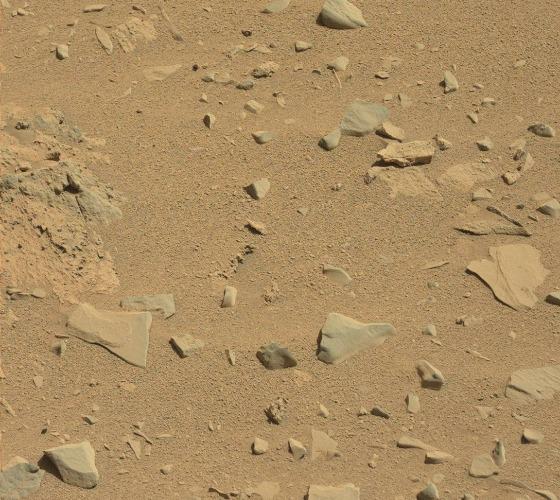
Terrain classes present: Bedrock, Gravel / Sand / Soil, Rock, Shadow